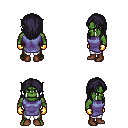
a pixel art fantasy rpg character, male body template, orc, green skin, chain tabard jacket, white pants, raven long hairstyle, gold gloves, brown shoes, four views (front, back, left, right), 2x2 character sprite sheet, small pixel art, hard edges, no anti-aliasing